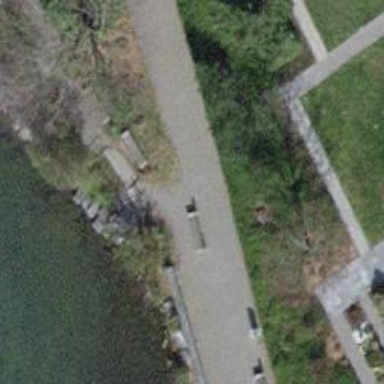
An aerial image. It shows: Bench.